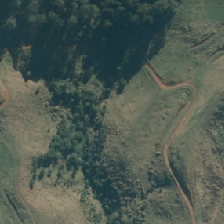
Land cover: grose_broom